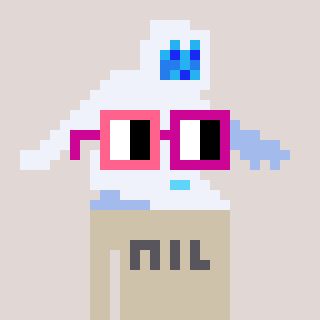
a pixel art character with square pink and red glasses, a yeti-shaped head and a bege-colored body on a warm background